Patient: sex F, age 62
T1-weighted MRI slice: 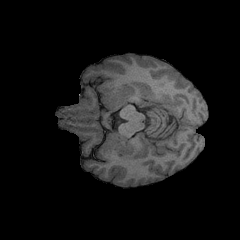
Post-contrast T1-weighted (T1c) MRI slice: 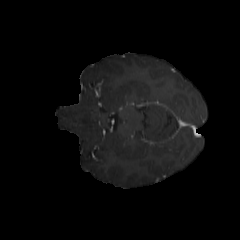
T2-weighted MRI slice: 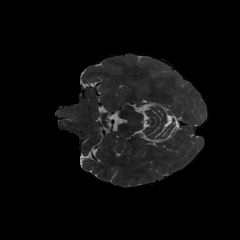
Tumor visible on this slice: no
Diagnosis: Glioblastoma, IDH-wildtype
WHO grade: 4